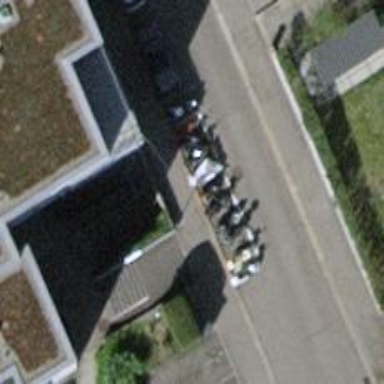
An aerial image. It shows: Motorcycle parking area.